【题型】填空题　【知识点】解析几何　【难度】medium
已知 $F_1$、$F_2$ 分别是双曲线 $C: \frac{x^2}{a^2} - \frac{y^2}{b^2} = 1 \ (a > 0, b > 0)$ 的左、右焦点，点 $P$、$Q$ 分别在 $C$ 的左、右两支上，且满足 $F_1P // F_2Q$，$PF_1 \perp PF_2$，$|F_2Q| = 2|F_2P|$，则 $C$ 的离心率为\underline{\phantom{xxxx}}。
【解答】

【答案】$\frac{\sqrt{29}}{3}$

【详解】连接 $QF_1$，延长 $QF_2$ 与双曲线交于点 $P'$，连接 $F_1P'$，

如图所示：由 $F_1P // F_2Q$，根据对称性可知 $|F_1P| = |F_2P'|$，所以四边形 $PF_1P'F_2$ 为平行四边形，

又 $PF_1 \perp PF_2$，所以四边形 $PF_1P'F_2$ 为矩形，

由 $|F_2Q| = 2|F_2P|$，定义 $|F_2P| = m \ (m > 0)$，则 $|F_2Q| = 2m$，

由双曲线定义，$|F_2P| - |F_1P| = 2a$，且 $|F_1Q| - |F_2Q| = 2a$，

所以 $|F_1P| = m - 2a$，$|F_1P| = |F_2P'| = m - 2a$，$|F_1Q| = 2m + 2a$，

因为 $|QP'| = |QF_2| + |P'F_2| = 2m + m - 2a = 3m - 2a$，

$\triangle F_1QP'$ 中，$|QP'|^2 + |P'F_1|^2 = |QF_1|^2$，且 $|F_2P| = |P'F_1| = m$，

$\therefore (3m - 2a)^2 + m^2 = (2m + 2a)^2$，得 $m = \frac{10}{3}a$，

即 $|F_2P| = m = \frac{10}{3}a$，所以 $|F_1P| = \frac{10}{3}a - 2a = \frac{4}{3}a$，

在直角三角形 $F_1PF_2$ 中，$|PF_1|^2 + |PF_2|^2 = |F_2F_1|^2$，

即 $\left( \frac{10}{3}a \right)^2 + \left( \frac{4}{3}a \right)^2 = (2c)^2$，解得 $\frac{c^2}{a^2} = \frac{29}{9}$，即 $e = \sqrt{\frac{c^2}{a^2}} = \sqrt{\frac{29}{9}} = \frac{\sqrt{29}}{3}$。

故答案为：$\frac{\sqrt{29}}{3}$。

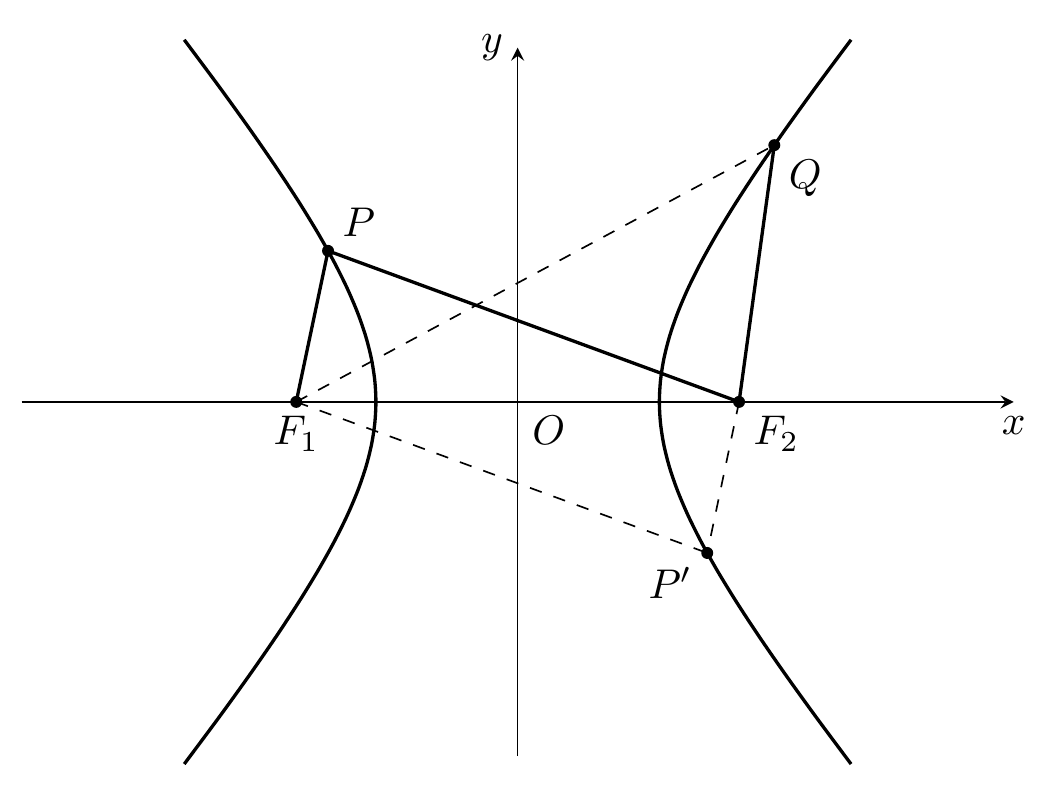